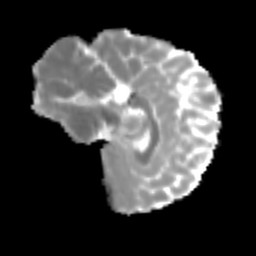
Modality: MD
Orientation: sagittal
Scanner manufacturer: siemens
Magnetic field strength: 3 T
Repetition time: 3.6 s
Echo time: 0.092 s